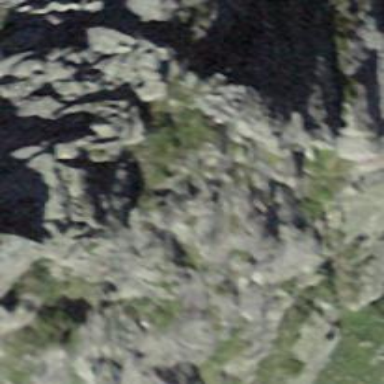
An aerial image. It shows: Natural cliff.